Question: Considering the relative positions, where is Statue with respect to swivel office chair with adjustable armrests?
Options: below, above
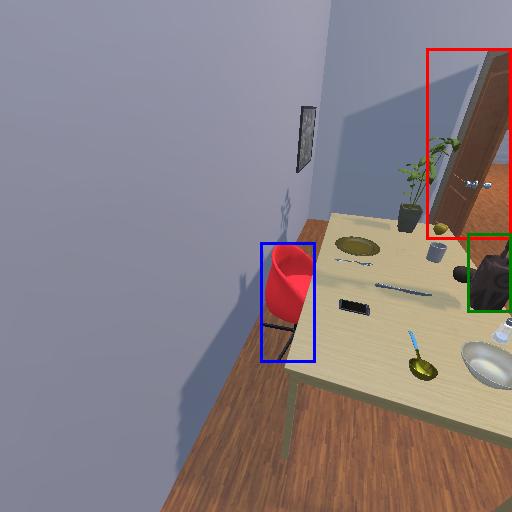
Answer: below